Question: i'm having a problem when i'm create socket program.
'''
/* Get the port for the WWW service. */
$service_port = getservbyname('www', 'tcp');
/* Get the IP address for the target host. */
$address = gethostbyname('localhost');
/* Create a TCP/IP socket. */
$socket = socket_create(AF_INET, SOCK_STREAM, SOL_TCP);
------------------
'''
when i'm run a program i'm get the error like this
'''
1
Fatal error: Call to undefined function socket_create() in /opt/local/apache2/htdocs/php/TCPclient.php on line 14
'''
i think that error because i'm not enable 'extension=php_sockets.dll'
but when i try to locate php.ini i don't found php.ini i just found php.ini-development and php.ini-production, i change that file to enable 'extension=php_sockets.dll' but when i'm try again to run my program i'm still get same error,
anyone know what is the problem ?
i'm give the phpinfo of my local, i'm still worried with configuration file in phpinfo that is none , are that is missing?
thanks for your answer.

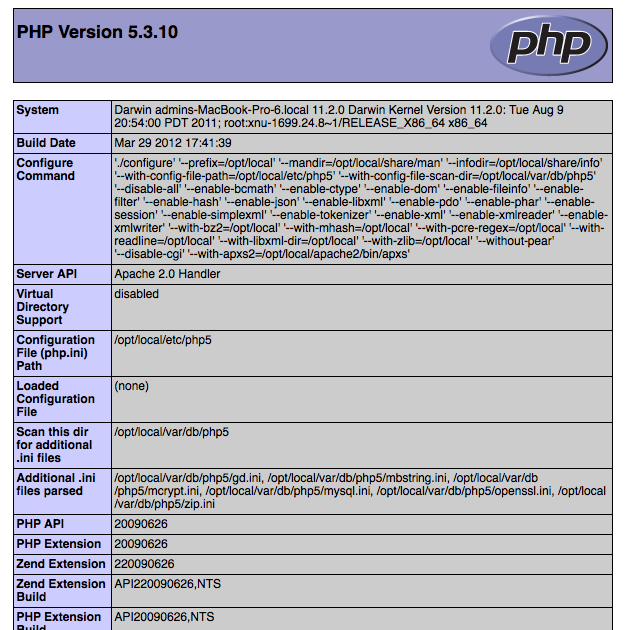
Answer: It looks like you are running PHP on Mac OS. If this was installed using macports, run the following command
'''
sudo port install php5-sockets
'''